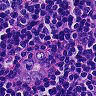
Metastatic tissue present: no